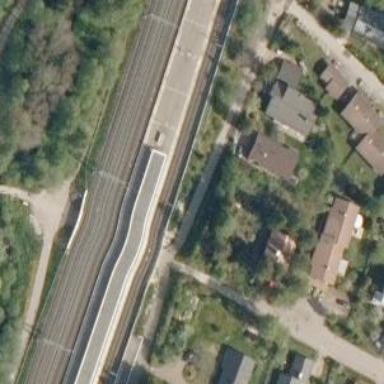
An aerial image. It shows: Platform edge at railway station.